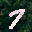
Label: 7